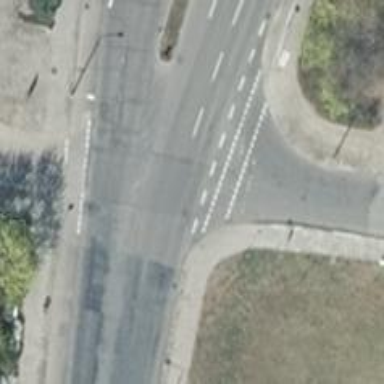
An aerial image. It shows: Tertiary road with asphalt surface.